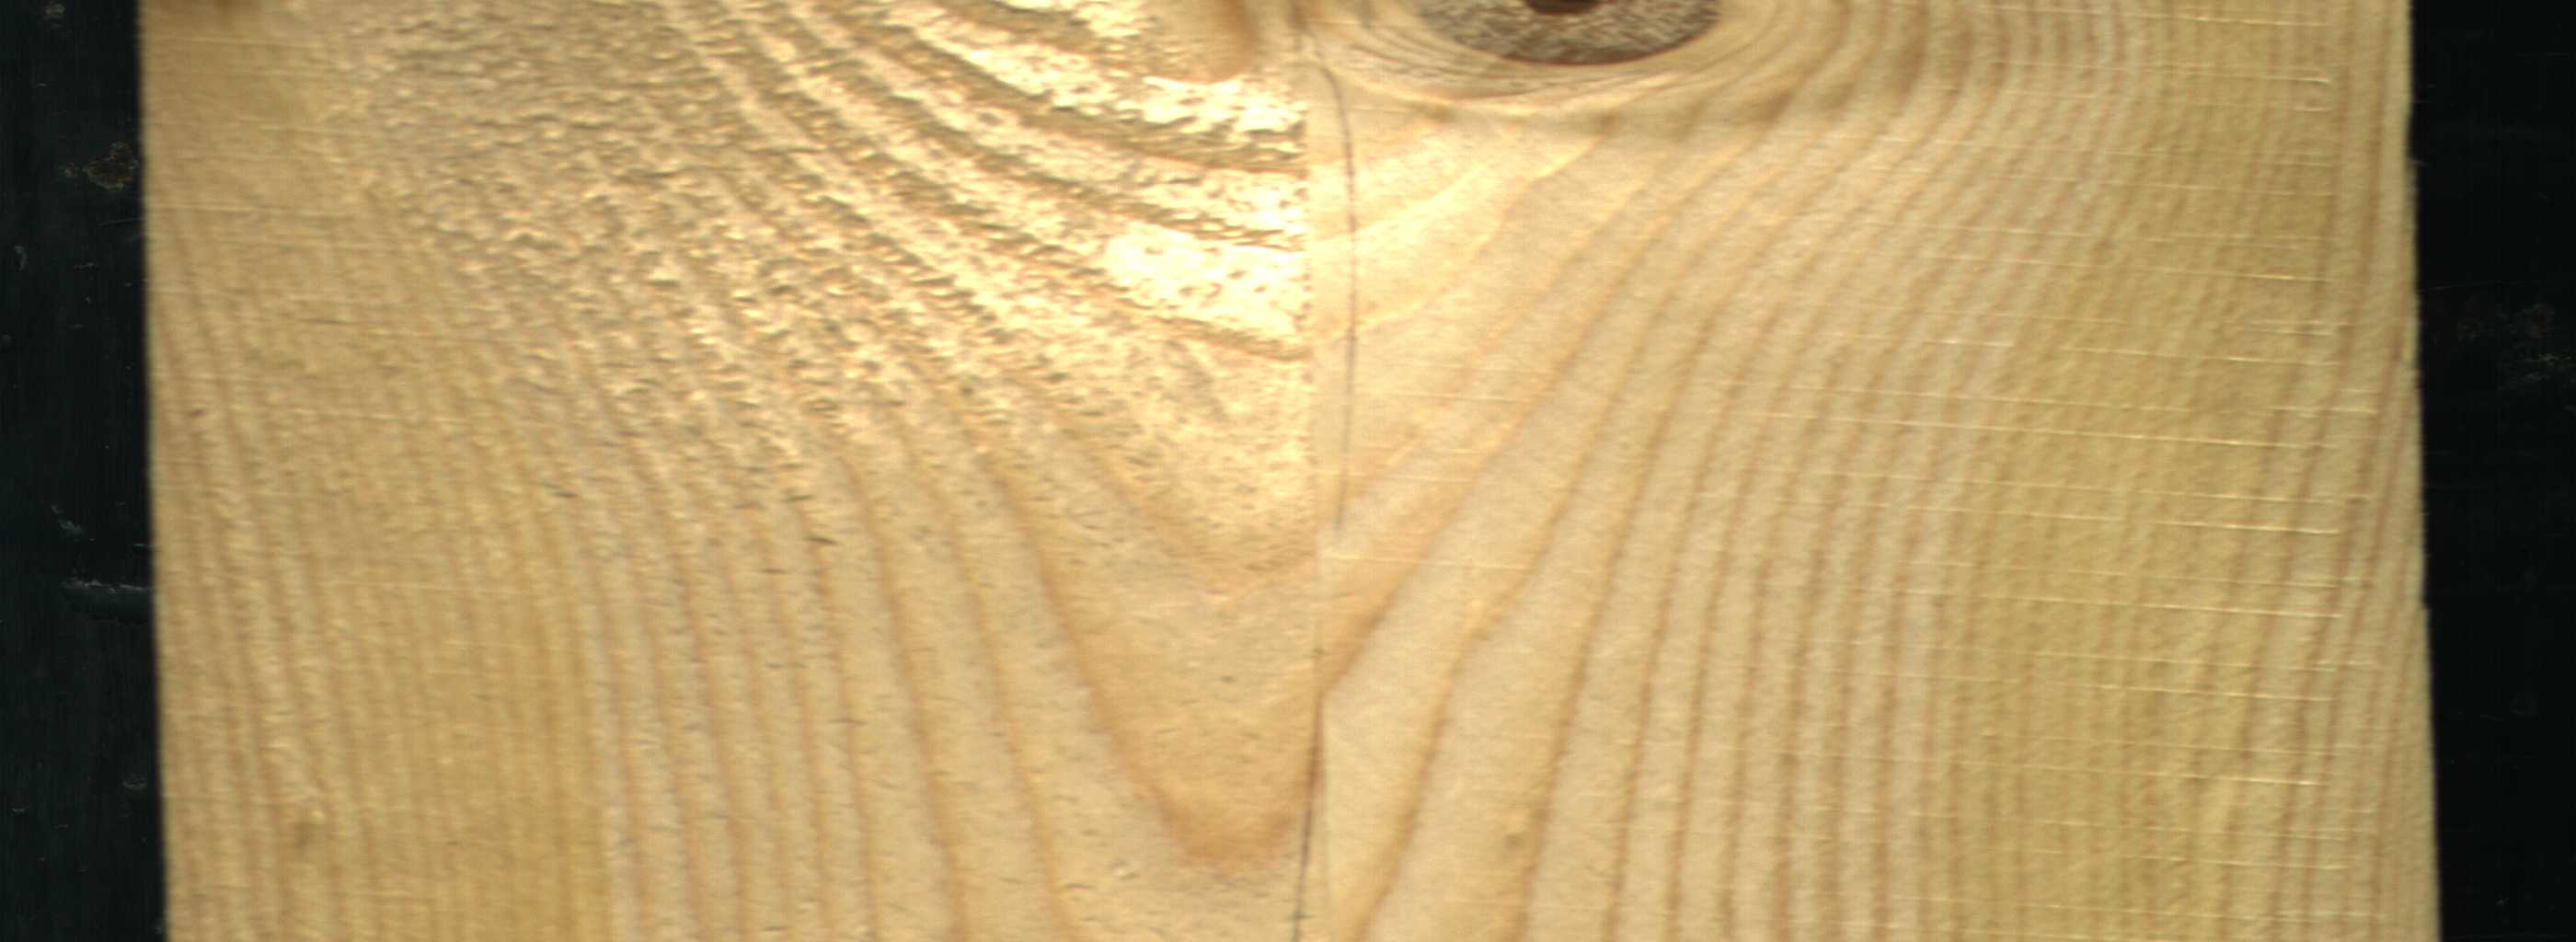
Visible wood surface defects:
Live_Knot